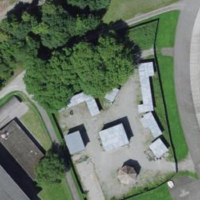
EUNIS habitat code: 57
Species observed at this site:
Lamium galeobdolon